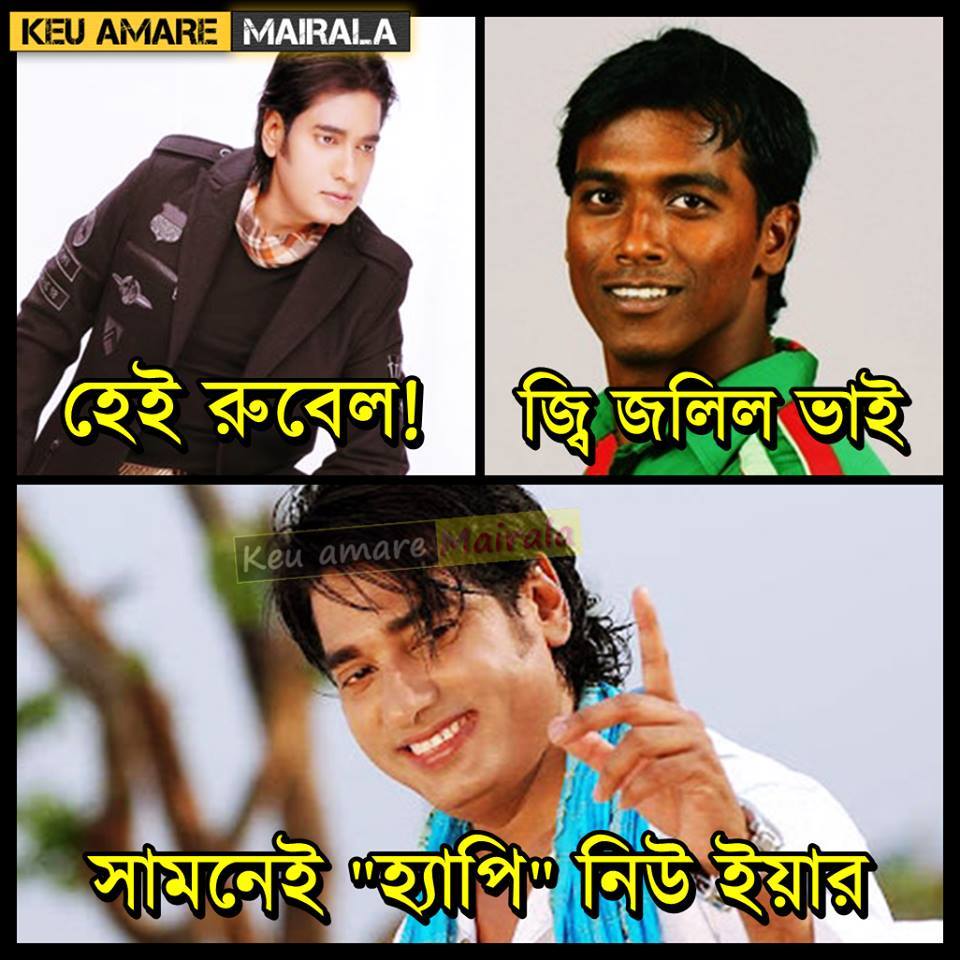
Caption: হেই রুবেল!জ্বি জলিল ভাই সামনেই "হ্যাপি" নিউ ইয়ার
Label: non-hate